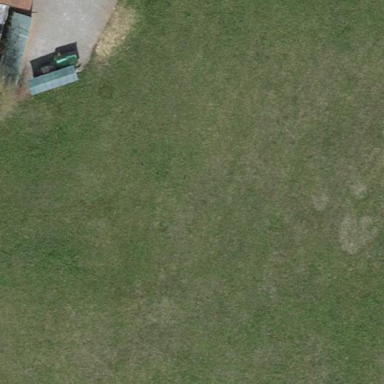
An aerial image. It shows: Open area covered with grass.